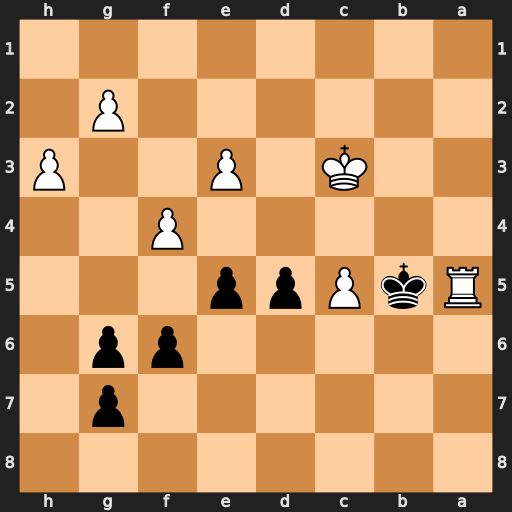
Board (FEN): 8/6p1/5pp1/RkPpp3/5P2/2K1P2P/6P1/8
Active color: b
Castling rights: -
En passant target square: -
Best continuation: Kxa5 c6 Kb6 c7 Kxc7